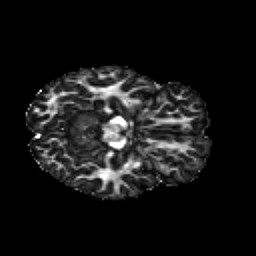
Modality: FA
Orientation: axial
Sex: male
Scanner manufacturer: siemens
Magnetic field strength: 3 T
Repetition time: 5 s
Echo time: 0.071 s